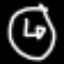
Label: clock